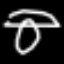
Label: mushroom